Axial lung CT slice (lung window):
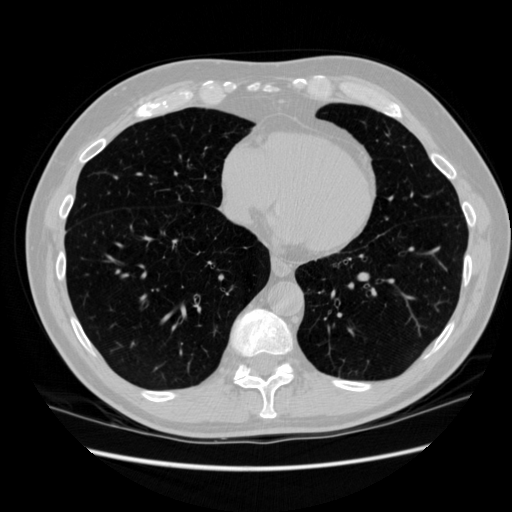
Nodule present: no